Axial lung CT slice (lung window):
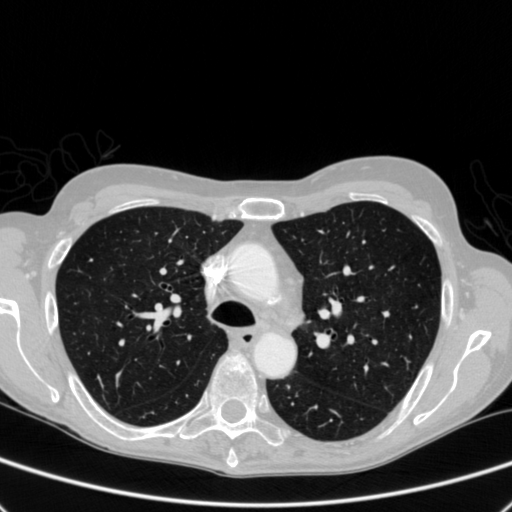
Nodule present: no